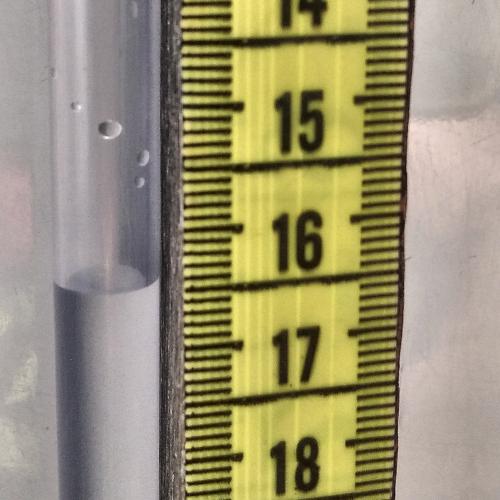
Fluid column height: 16.4 cm